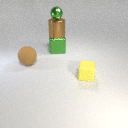
small green metal sphere above large green metal cube